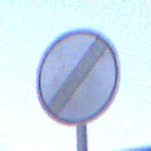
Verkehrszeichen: EndeSaemtlicherBegrenzungen
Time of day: SunriseSunset
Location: Outdoor (Suburban)
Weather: PartlyCloudy
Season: NotSpecified
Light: Natural